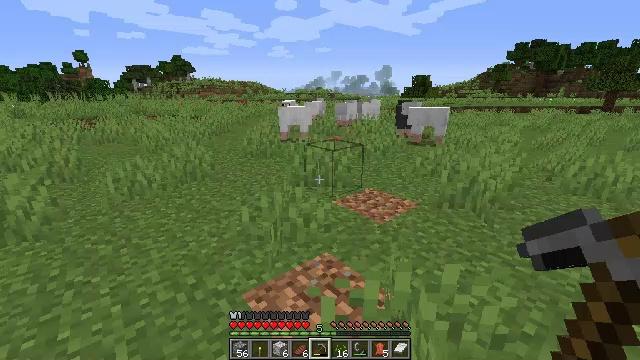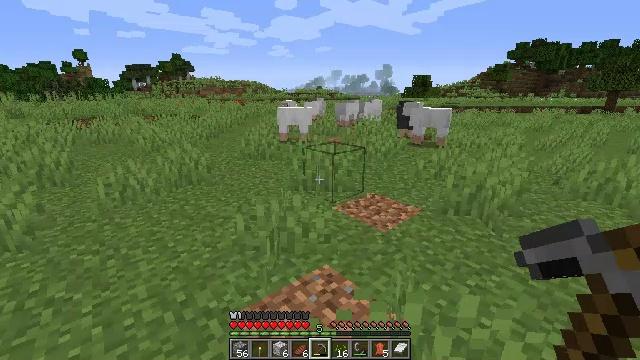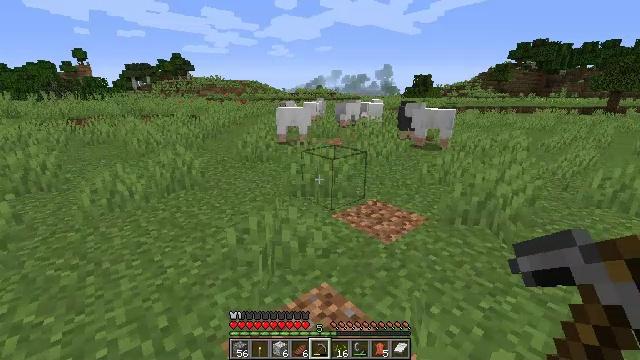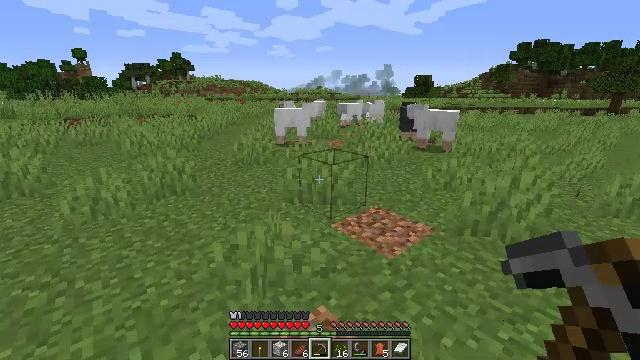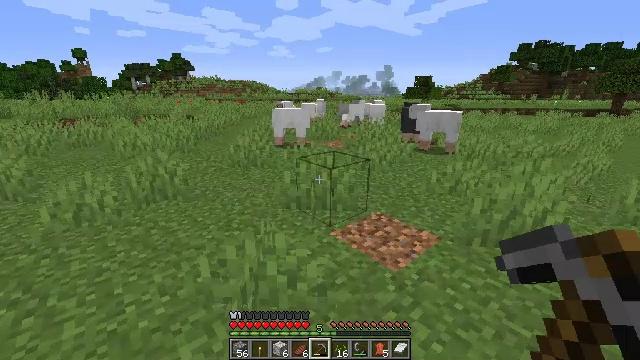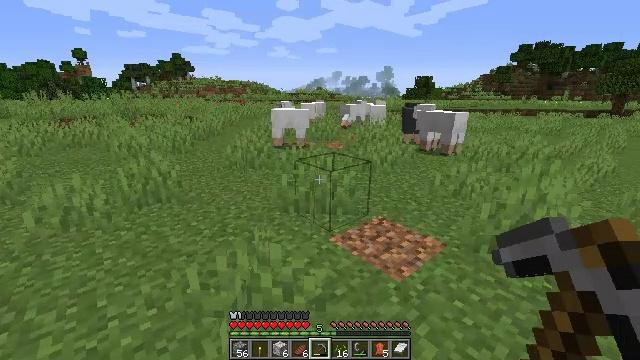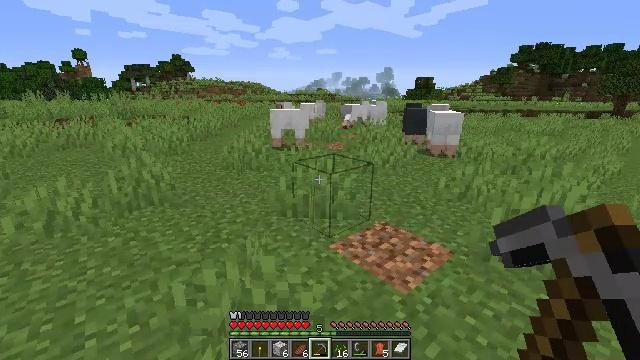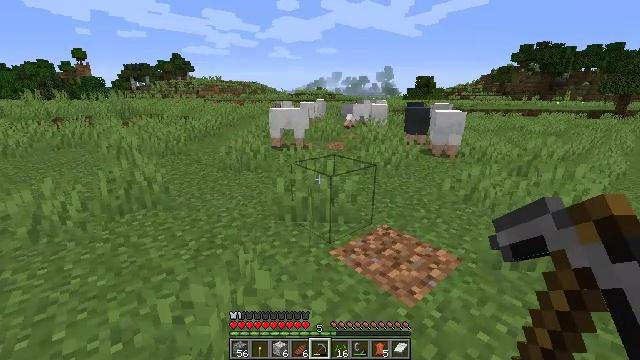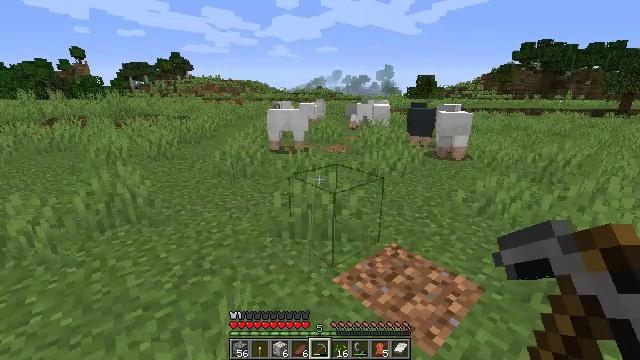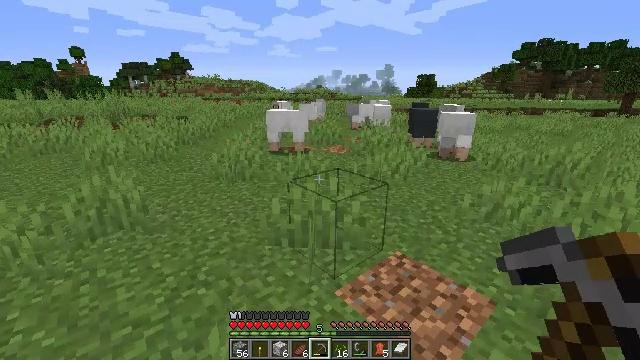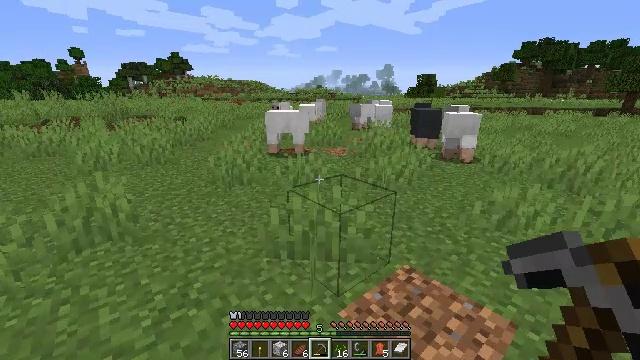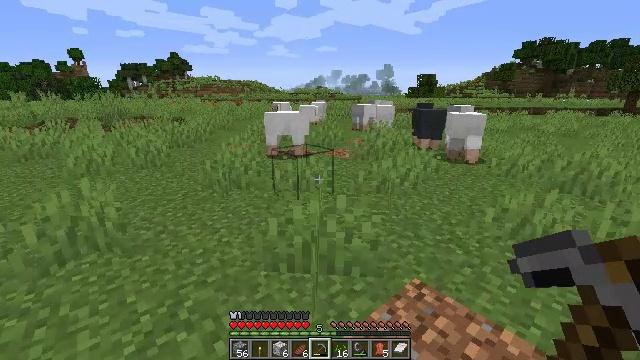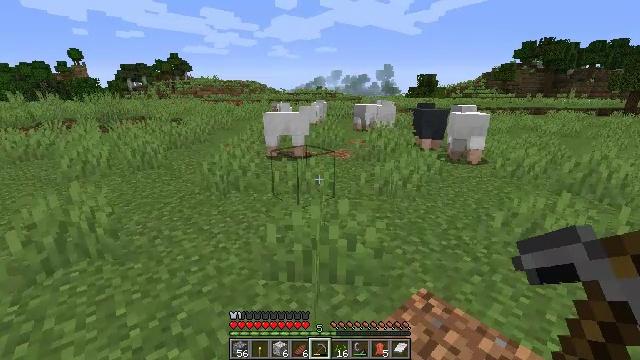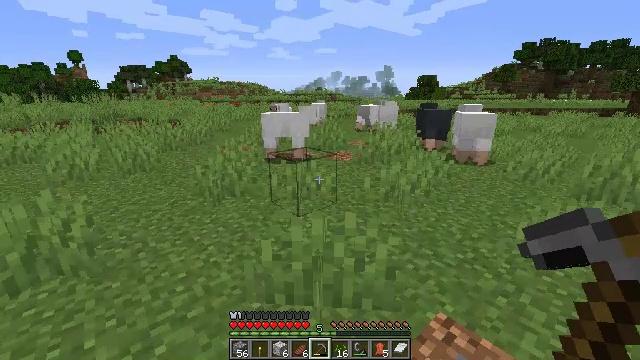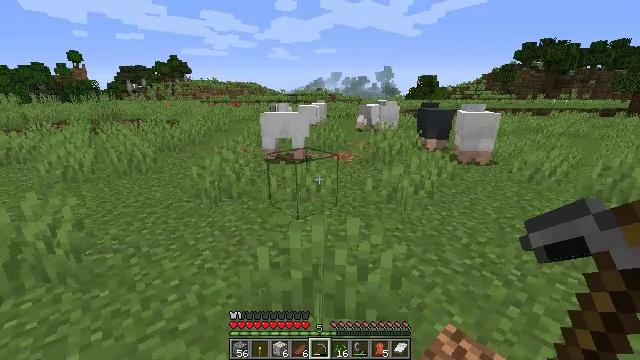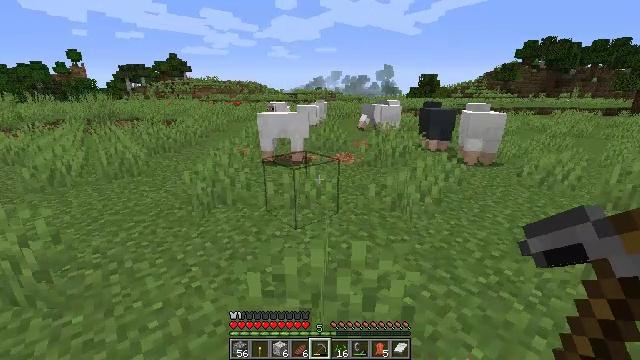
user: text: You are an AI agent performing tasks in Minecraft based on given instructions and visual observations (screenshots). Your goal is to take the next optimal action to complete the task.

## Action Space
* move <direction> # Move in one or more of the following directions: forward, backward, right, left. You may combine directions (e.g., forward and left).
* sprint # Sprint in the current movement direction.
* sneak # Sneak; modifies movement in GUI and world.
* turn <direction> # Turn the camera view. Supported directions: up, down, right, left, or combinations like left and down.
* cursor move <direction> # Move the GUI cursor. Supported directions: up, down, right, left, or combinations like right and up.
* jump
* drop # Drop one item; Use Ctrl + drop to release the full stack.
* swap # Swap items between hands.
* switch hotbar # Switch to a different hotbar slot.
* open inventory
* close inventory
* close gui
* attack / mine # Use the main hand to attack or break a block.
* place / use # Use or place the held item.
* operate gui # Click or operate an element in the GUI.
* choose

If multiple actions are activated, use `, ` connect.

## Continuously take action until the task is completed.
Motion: motion action
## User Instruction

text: Gather birch log for crafting.
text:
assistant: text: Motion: move forward
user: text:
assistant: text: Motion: move forward
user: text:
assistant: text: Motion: move forward
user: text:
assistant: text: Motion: move forward
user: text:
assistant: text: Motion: move forward
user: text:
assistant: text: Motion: move forward
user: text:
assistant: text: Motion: move forward
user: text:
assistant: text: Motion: move forward
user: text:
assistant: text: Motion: move forward
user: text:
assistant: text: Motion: move forward
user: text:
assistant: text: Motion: move forward
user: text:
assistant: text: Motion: move forward
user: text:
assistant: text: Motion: move forward
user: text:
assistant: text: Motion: move forward
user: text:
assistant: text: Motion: move forward
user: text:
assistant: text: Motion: move forward
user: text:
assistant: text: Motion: move forward
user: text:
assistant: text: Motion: move forward
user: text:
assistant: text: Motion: move forward
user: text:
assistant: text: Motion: move forward
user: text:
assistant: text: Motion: move forward
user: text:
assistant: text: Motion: no_op
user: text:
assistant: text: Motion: no_op
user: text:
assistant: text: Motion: no_op
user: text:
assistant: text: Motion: no_op
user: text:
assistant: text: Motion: no_op
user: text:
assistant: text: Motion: no_op
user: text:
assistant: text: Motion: no_op
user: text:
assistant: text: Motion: no_op
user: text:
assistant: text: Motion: no_op